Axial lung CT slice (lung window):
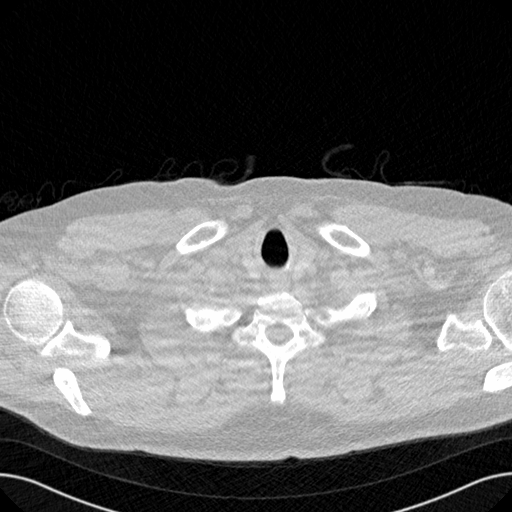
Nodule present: no